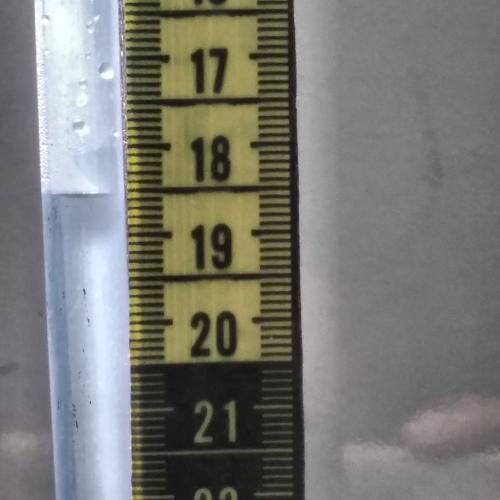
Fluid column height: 18.6 cm